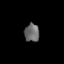
Tissue: lung
Cell type: T cells
Senescence score: 0.1929
Nuclear area (px): 263
Mean DAPI intensity: 105.262